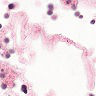
Metastatic tissue present: no